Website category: book
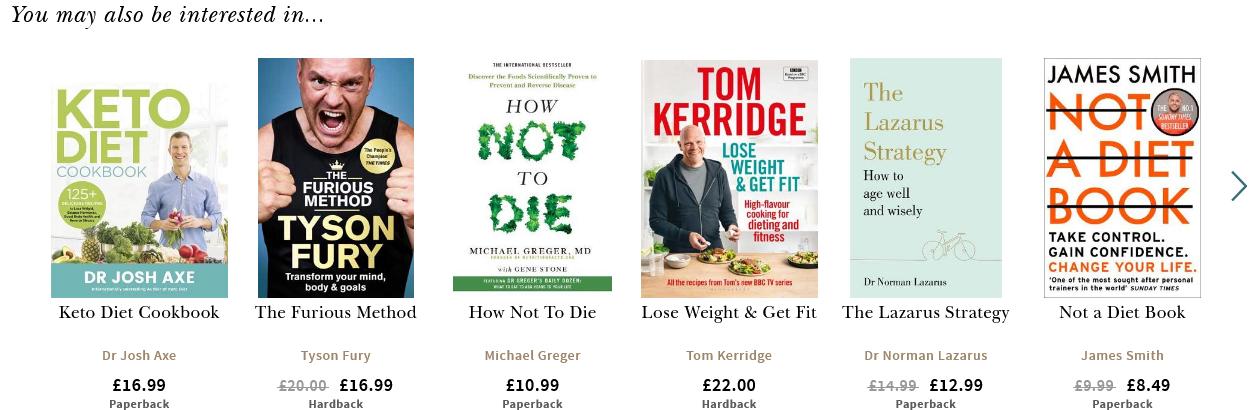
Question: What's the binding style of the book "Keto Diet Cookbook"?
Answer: Paperback

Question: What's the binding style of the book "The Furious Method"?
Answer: Hardback

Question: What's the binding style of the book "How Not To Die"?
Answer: Paperback

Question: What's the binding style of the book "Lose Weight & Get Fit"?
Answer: Hardback

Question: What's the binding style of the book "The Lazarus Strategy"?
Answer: Paperback

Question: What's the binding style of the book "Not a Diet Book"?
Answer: Paperback

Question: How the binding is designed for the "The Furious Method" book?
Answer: Hardback

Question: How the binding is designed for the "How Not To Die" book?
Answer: Paperback

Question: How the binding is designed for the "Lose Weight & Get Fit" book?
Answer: Hardback

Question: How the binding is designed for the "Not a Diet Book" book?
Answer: Paperback

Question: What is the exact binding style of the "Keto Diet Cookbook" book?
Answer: Paperback

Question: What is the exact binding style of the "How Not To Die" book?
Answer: Paperback

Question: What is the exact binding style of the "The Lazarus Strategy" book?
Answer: Paperback

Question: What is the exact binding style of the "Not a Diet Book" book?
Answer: Paperback

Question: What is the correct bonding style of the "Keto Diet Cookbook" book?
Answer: Paperback

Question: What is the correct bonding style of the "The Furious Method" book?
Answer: Hardback

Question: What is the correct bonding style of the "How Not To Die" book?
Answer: Paperback

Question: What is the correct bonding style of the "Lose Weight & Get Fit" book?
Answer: Hardback

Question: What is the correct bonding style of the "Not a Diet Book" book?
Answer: Paperback

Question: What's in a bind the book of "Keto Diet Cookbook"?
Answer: Paperback

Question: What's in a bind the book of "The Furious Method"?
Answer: Hardback

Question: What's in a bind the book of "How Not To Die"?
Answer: Paperback

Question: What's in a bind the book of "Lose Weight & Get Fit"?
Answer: Hardback

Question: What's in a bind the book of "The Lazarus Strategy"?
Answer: Paperback

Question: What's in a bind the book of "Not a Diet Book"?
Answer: Paperback

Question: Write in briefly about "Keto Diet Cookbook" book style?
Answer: Paperback

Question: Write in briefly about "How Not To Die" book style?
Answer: Paperback

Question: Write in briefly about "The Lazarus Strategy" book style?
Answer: Paperback

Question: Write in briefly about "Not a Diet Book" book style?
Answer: Paperback

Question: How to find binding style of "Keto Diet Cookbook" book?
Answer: Paperback

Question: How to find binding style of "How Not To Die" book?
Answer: Paperback

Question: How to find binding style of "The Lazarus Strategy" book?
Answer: Paperback

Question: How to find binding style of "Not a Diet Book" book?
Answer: Paperback